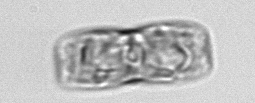
Label: pennate_morphotype1